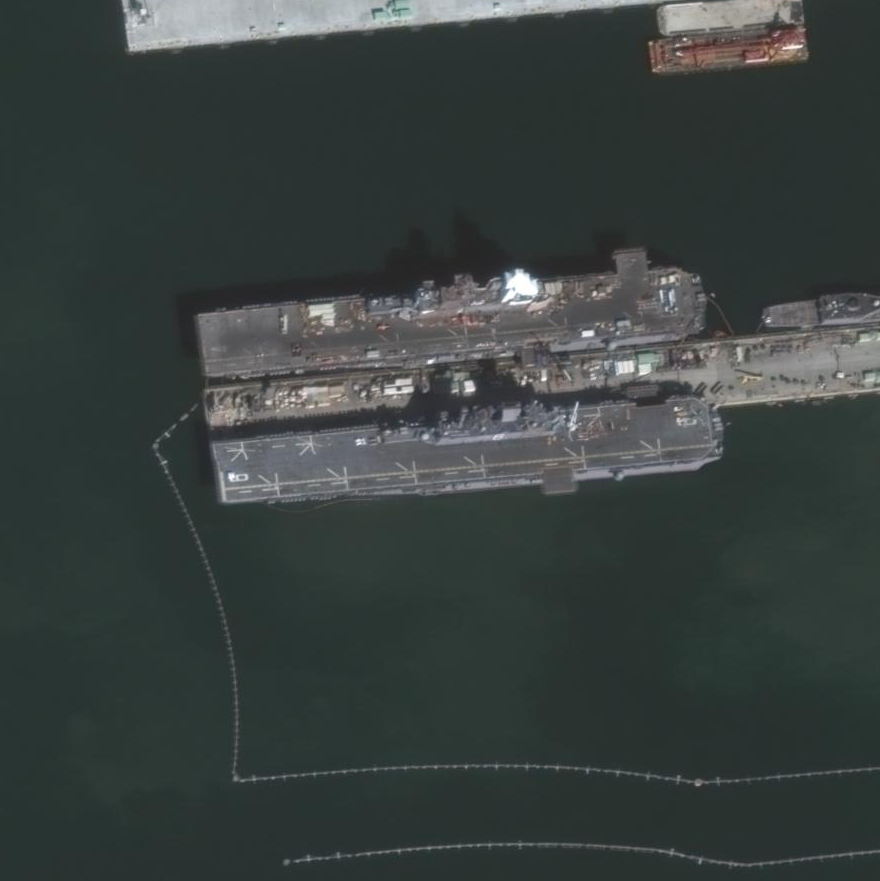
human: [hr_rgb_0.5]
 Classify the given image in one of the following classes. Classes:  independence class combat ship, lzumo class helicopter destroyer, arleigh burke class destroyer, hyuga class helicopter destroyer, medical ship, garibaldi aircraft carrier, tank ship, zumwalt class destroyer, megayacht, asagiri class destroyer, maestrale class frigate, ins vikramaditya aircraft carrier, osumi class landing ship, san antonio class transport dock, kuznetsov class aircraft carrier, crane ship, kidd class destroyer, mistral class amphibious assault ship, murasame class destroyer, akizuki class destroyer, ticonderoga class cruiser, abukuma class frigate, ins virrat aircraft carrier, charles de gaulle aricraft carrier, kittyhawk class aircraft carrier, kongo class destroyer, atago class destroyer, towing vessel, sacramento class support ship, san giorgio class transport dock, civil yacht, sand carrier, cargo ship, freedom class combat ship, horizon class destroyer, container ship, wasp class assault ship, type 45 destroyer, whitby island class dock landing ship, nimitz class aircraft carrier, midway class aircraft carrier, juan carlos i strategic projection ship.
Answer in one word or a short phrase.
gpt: Wasp class assault ship